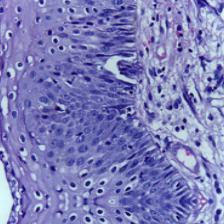
Diagnosis: Normal